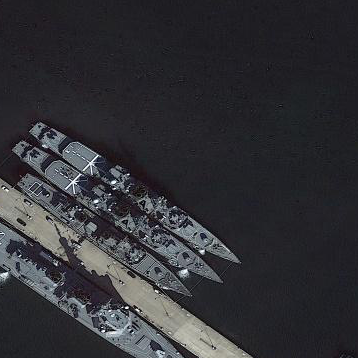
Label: cruiser